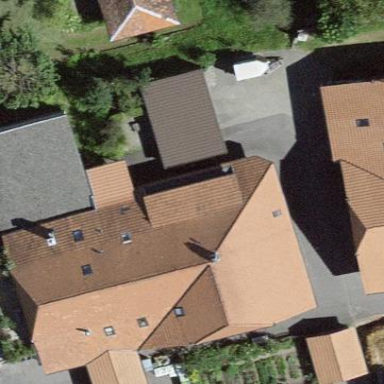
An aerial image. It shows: Residential building.